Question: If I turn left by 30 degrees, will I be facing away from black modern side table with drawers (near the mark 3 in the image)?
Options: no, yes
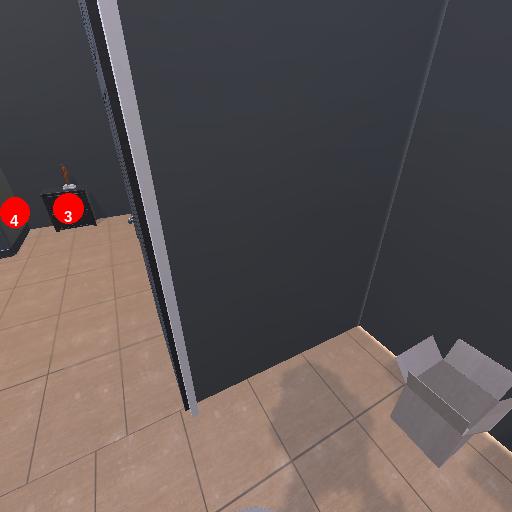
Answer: no